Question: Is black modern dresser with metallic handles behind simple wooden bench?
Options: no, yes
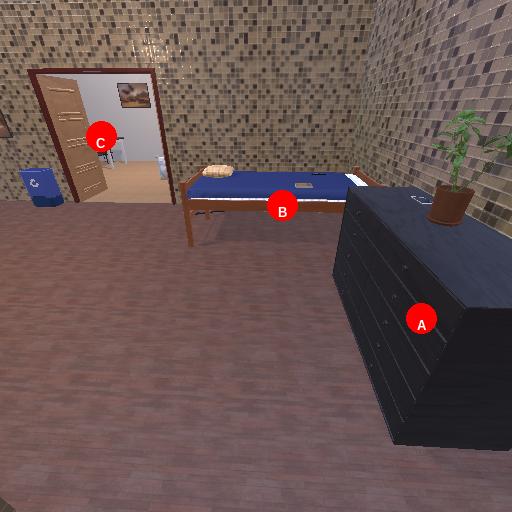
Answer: no